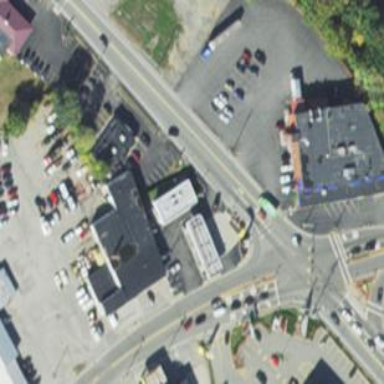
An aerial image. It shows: Fuel station.